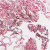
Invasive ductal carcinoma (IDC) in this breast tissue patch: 0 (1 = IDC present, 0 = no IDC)